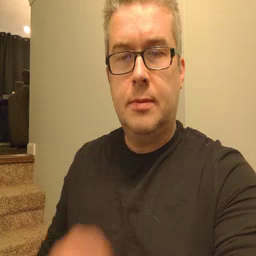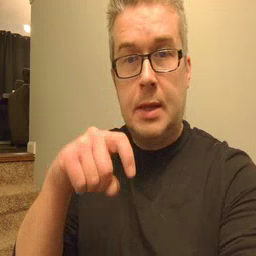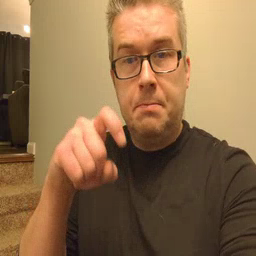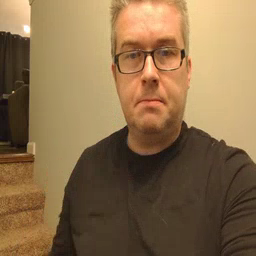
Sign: time